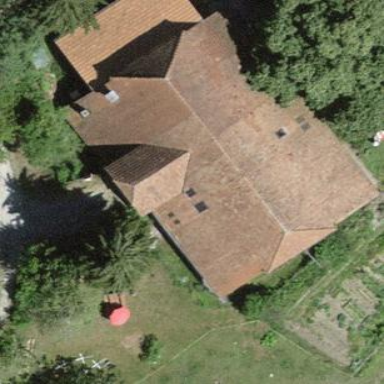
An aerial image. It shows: Farm building.